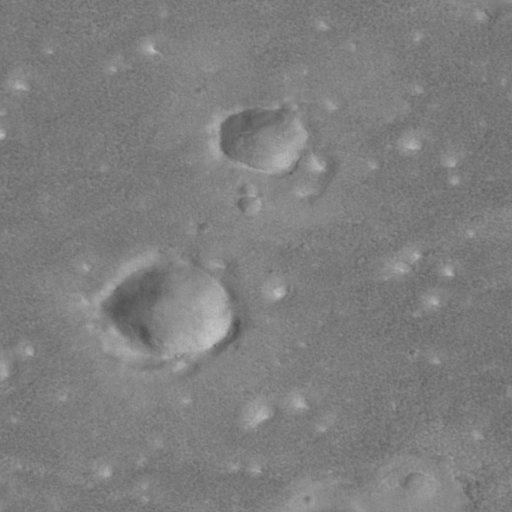
Objects detected: cone, cone